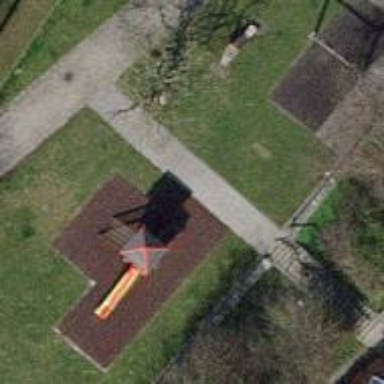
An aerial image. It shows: Playground area for leisure activities on the land.